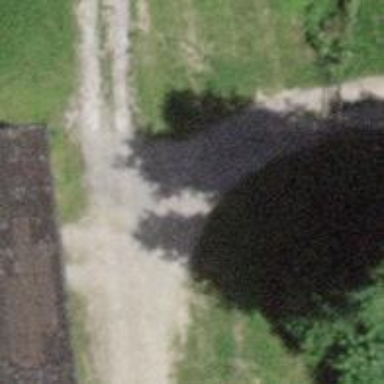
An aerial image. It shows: Paved residential road.